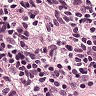
Metastatic tissue present: no